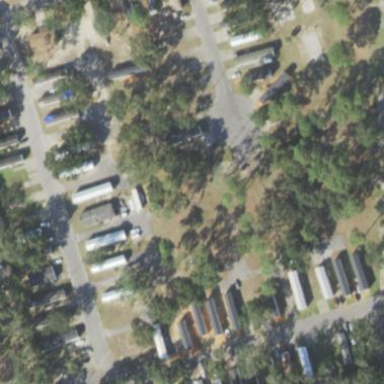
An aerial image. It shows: Residential area designated as trailer park.